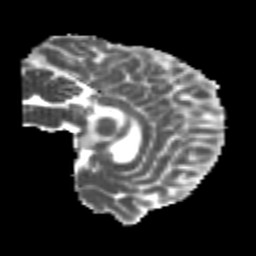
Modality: MD
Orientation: sagittal
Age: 22
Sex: male
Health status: healthy
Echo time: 0.074 s